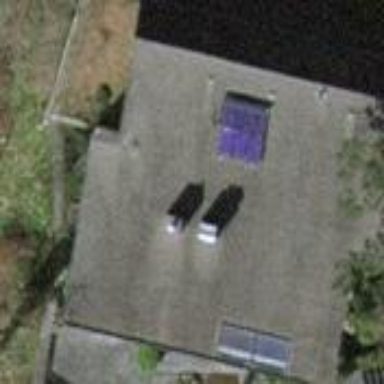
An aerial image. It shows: Detached building.